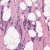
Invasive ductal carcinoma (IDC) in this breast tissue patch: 1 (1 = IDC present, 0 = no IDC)